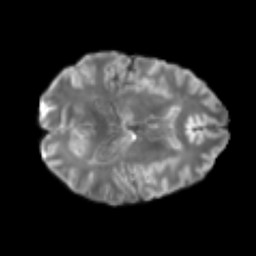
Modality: T2w
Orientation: axial
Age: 35
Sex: male
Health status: healthy
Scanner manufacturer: philips
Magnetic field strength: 3 T
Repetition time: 4.031 s
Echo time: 0.08907 s